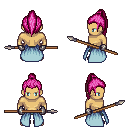
a pixel art fantasy rpg character, male body template, human, tanned skin, overskirt, teal pants, pink long topknot hairstyle, metal gloves, maroon shoes, spear, four views (front, back, left, right), 2x2 character sprite sheet, small pixel art, hard edges, no anti-aliasing